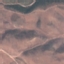
Land use / land cover class: HerbaceousVegetation